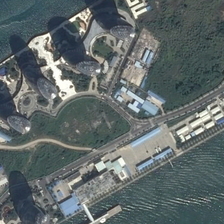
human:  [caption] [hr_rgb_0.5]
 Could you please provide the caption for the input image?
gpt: several buildings and green trees are in a resort near a river .

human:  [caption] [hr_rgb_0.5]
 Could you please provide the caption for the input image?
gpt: several buildings and green trees are in a resort near a river .

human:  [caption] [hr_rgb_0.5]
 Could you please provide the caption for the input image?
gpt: several buildings and green trees are in a resort near a river .

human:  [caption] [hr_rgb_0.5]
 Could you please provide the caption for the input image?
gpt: several buildings and green trees are in a resort near a river .

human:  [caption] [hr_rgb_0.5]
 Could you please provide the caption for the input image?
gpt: several buildings and green trees are in a resort near a river .